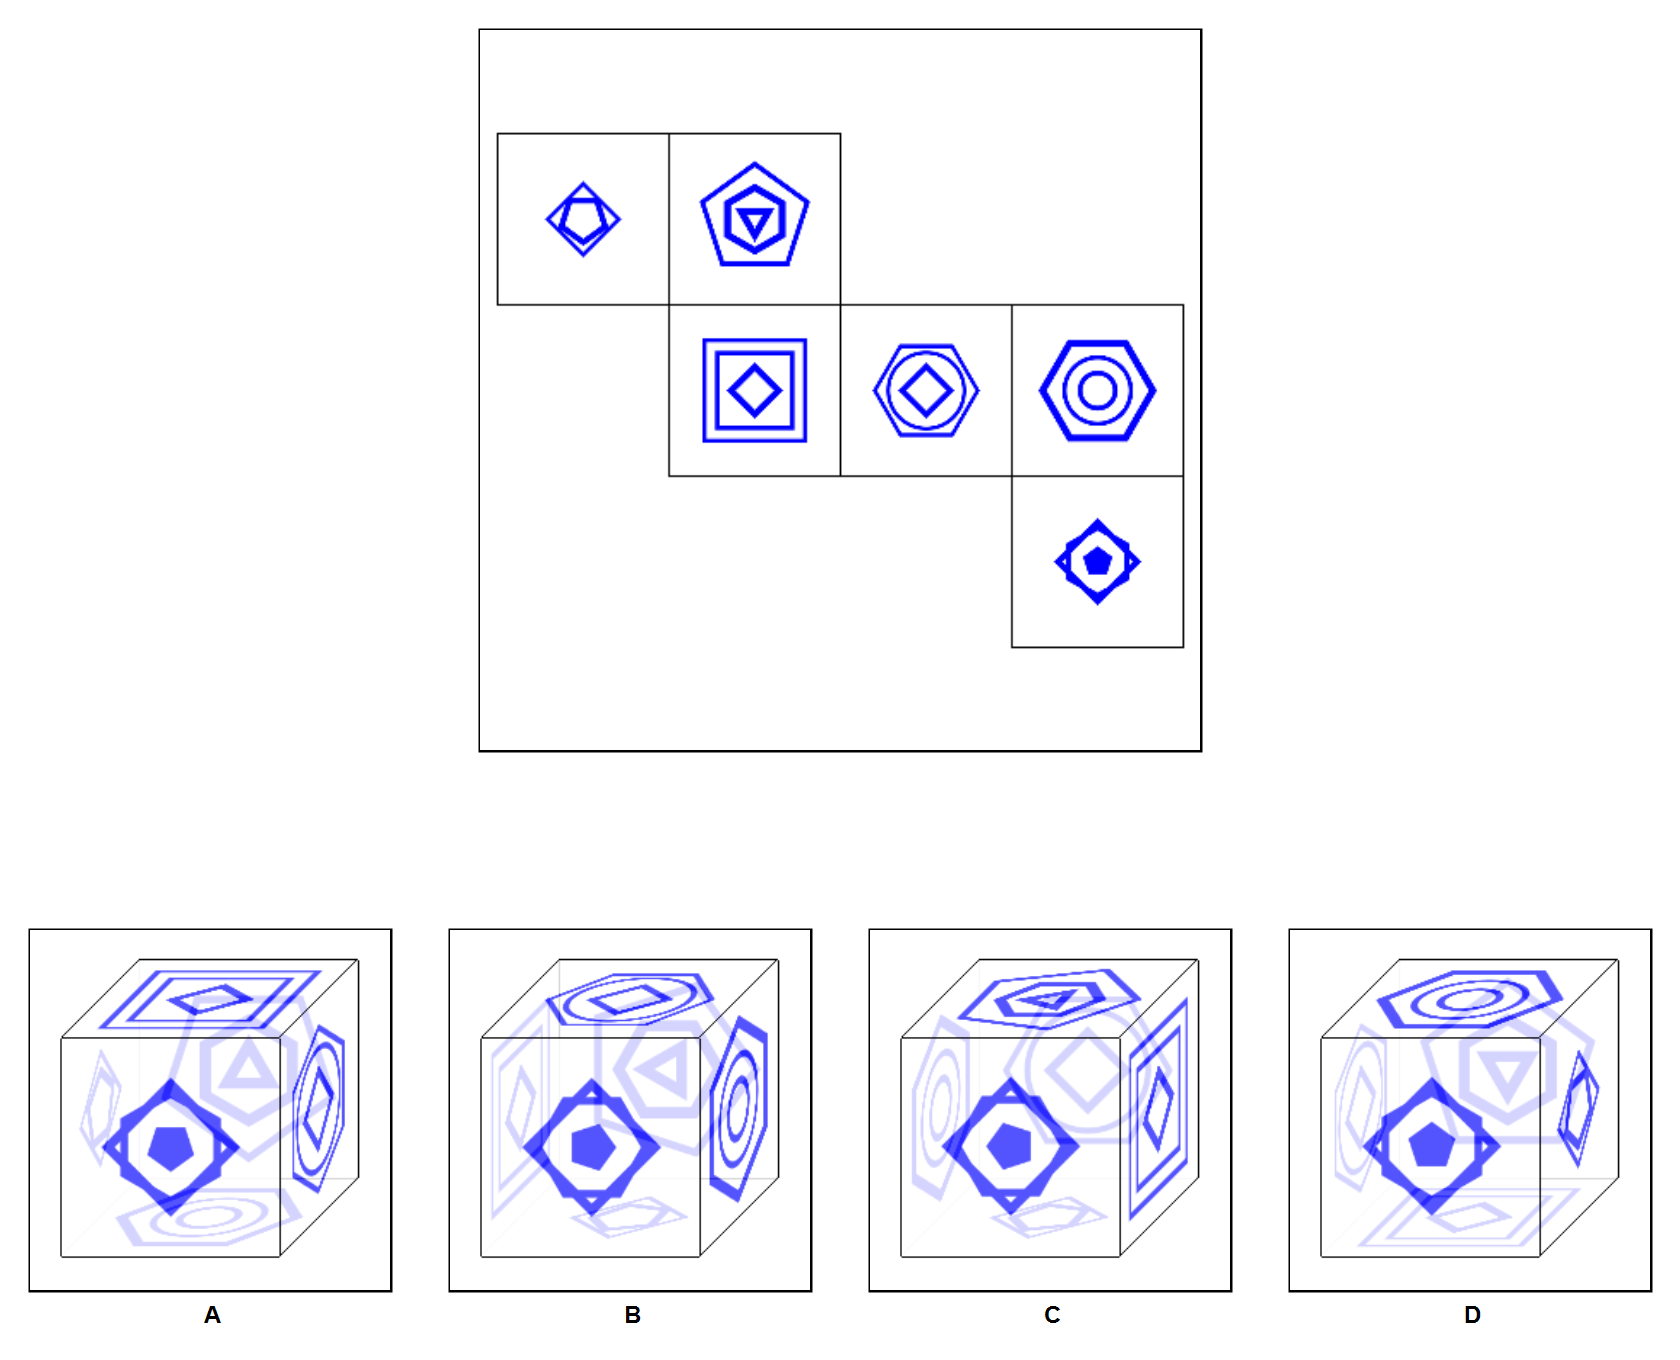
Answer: C